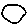
Label: circle